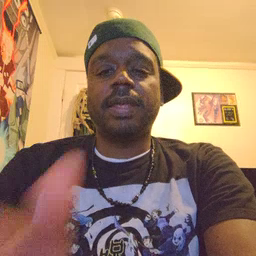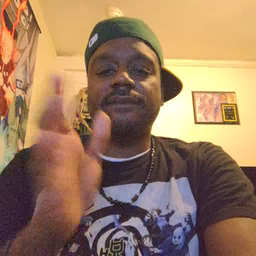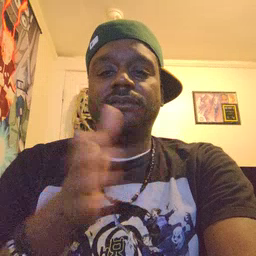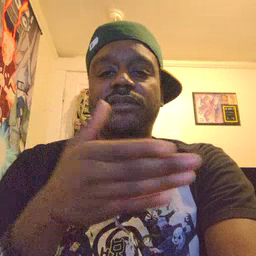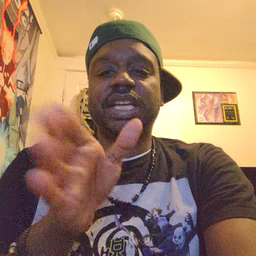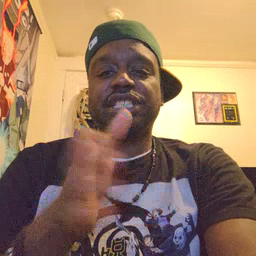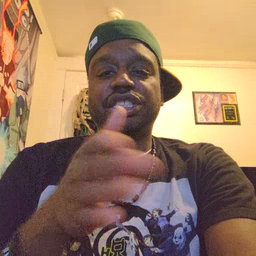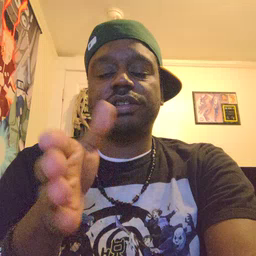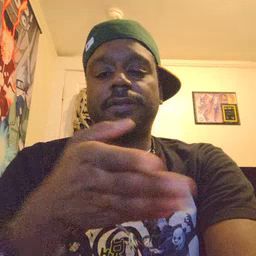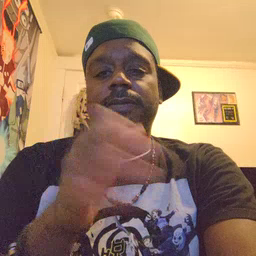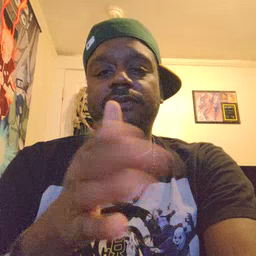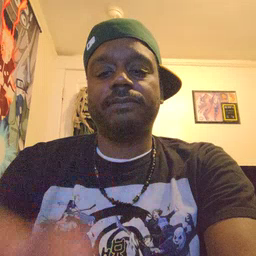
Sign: fish